高一 · 计数
执行下面的程序后输出的结果是 ( )

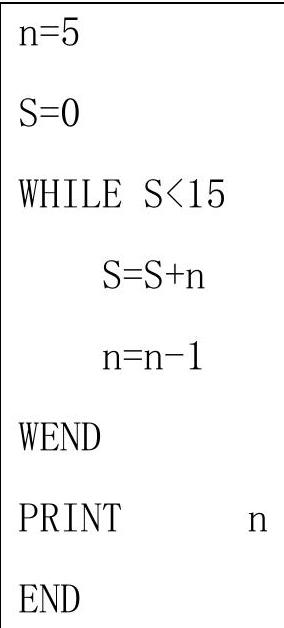
A. -1
B. 0
C. 1
D. 2
答案: B
解析: 当 $S=5+4+3+2=14$ 时, $n=2-1=1$, 此时 $S<15$, 继续执行循 3 体, 则 $S=5+4+3+2+1=15$, $n=1-1-0$, 此时 $S=15$, 循环结束, 输出 0 .